Field crop: tomato
Growth stage: 2
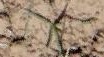
Species: cyperus